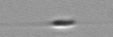
Label: Cylindrotheca_morphotype1